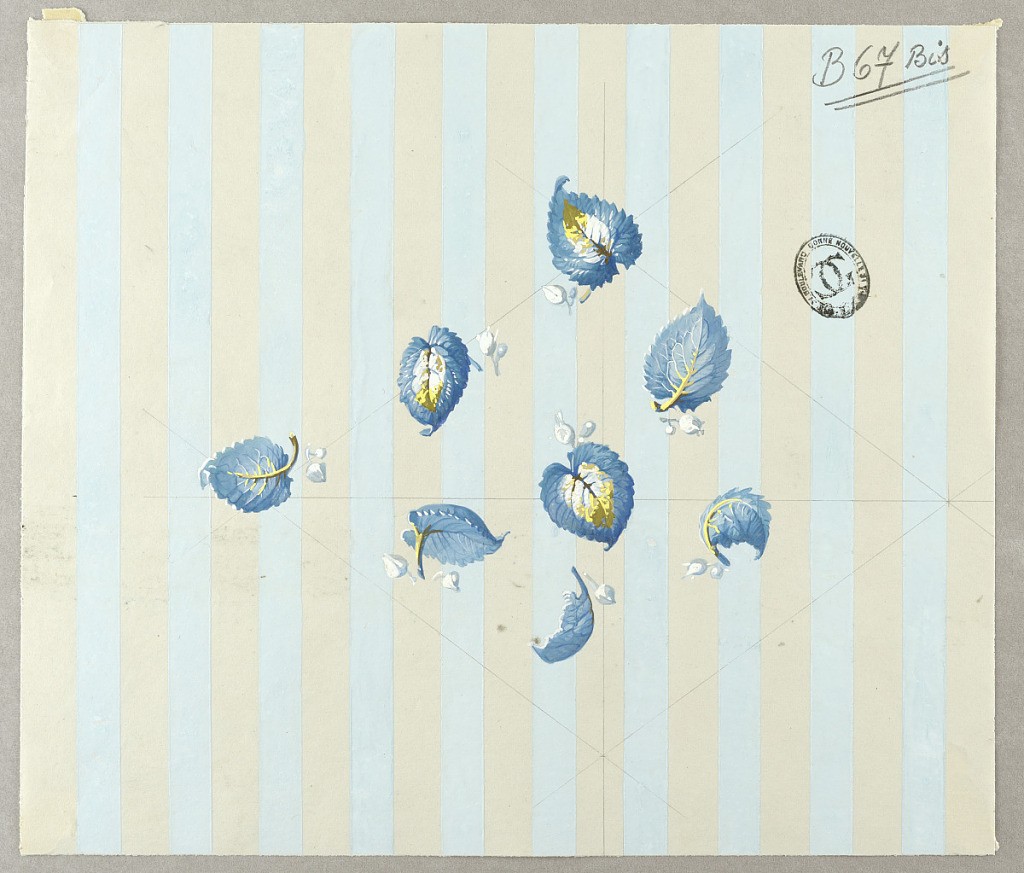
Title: Design for Wallpaper and Textiles: Flowers
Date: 19th century
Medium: Brush and gouache, graphite on cream paper
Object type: Drawing
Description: Guidelines in graphite are visible on the page with the diamond bisected horizontally and vertically. On light blue and white vertically striped ground. Blue leaves in center diamond with yellow stems and centers, all facing different directions. Each leaf has two smaller light blue leaves at its base.